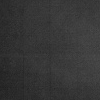
Atmospheric dust classification: dusty